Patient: sex F, age 33
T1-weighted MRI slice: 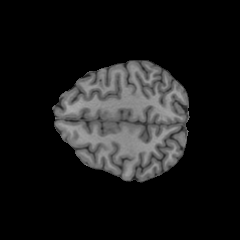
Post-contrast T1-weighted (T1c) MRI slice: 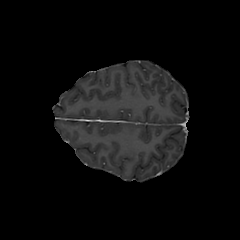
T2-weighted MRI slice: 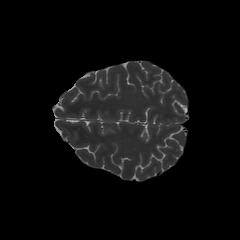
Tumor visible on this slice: no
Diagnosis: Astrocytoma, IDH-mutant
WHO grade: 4